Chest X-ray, AP view. Patient: 36 years old, sex F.
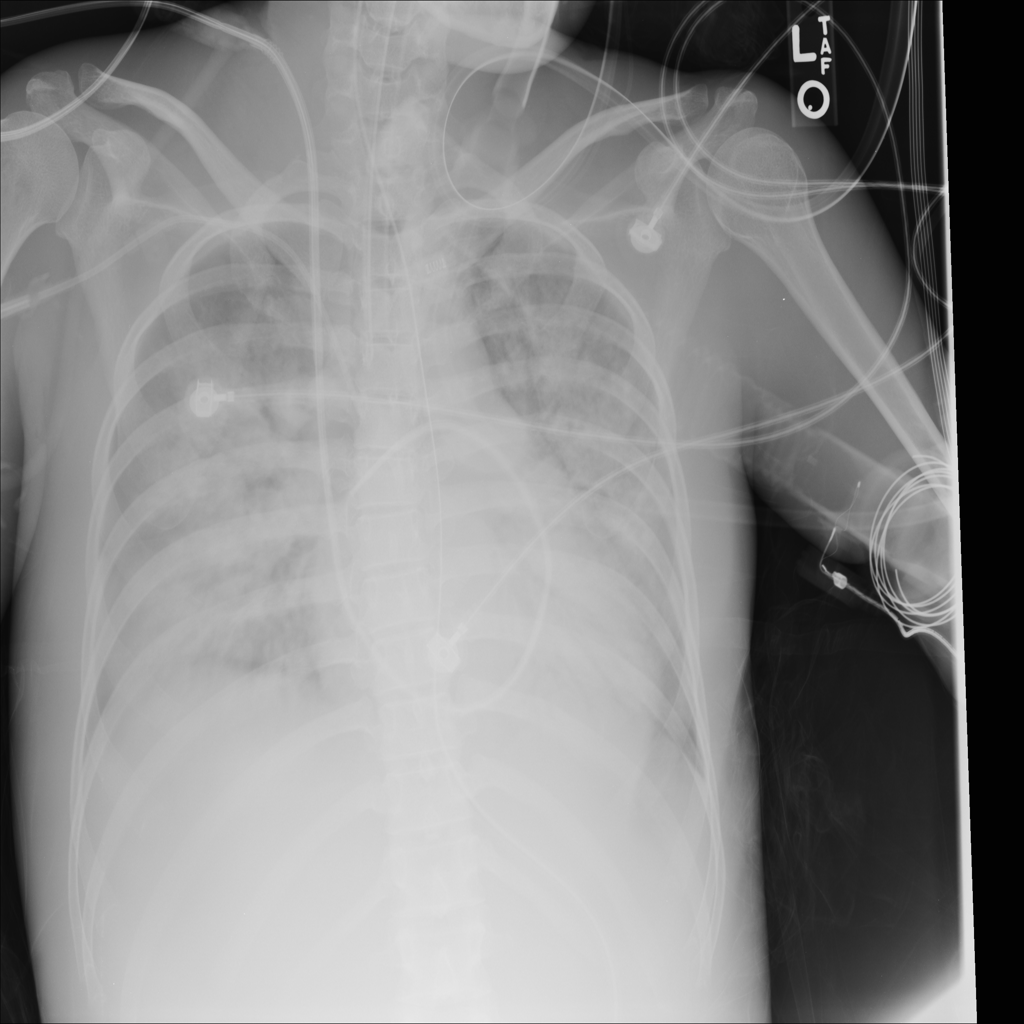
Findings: No Finding